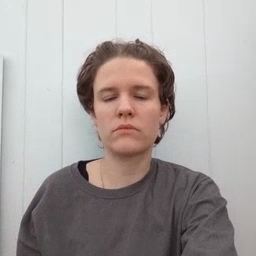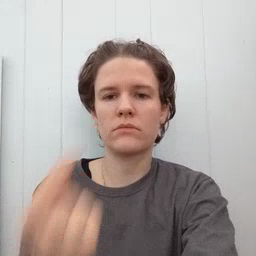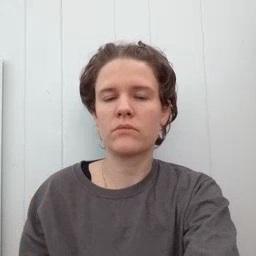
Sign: go